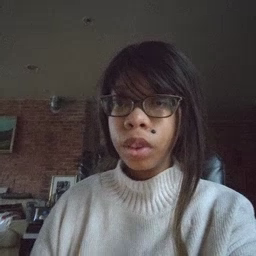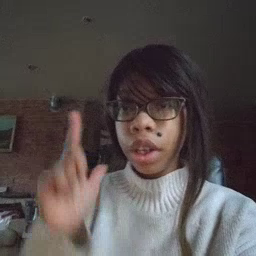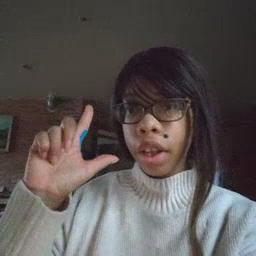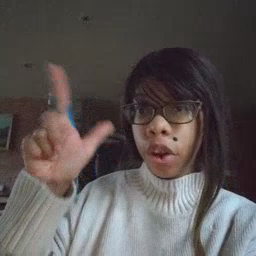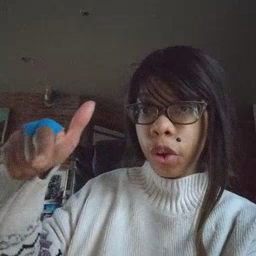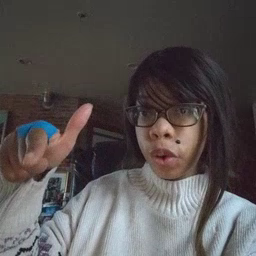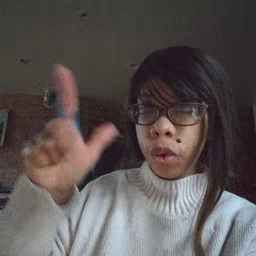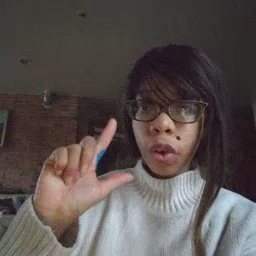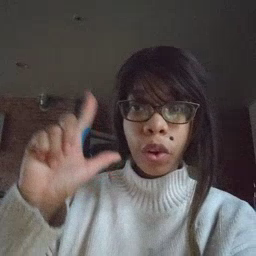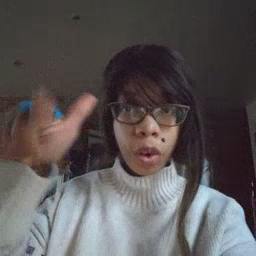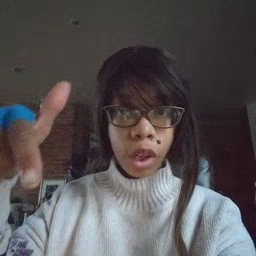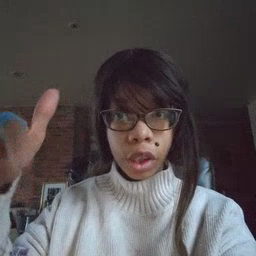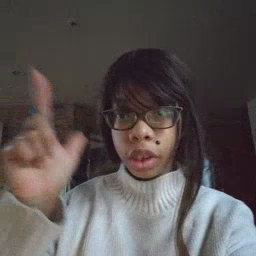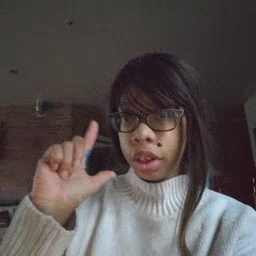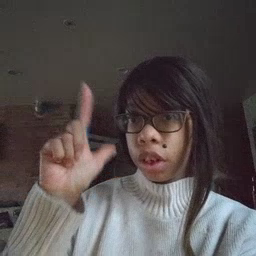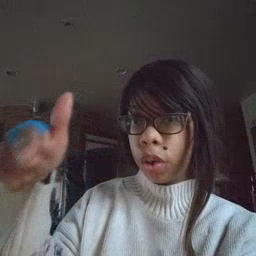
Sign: later